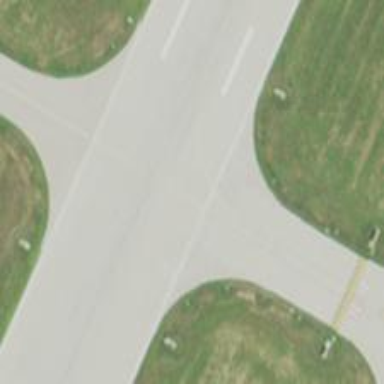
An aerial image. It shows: View of taxiway at the airport.